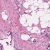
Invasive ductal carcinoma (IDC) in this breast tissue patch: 1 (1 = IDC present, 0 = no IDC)